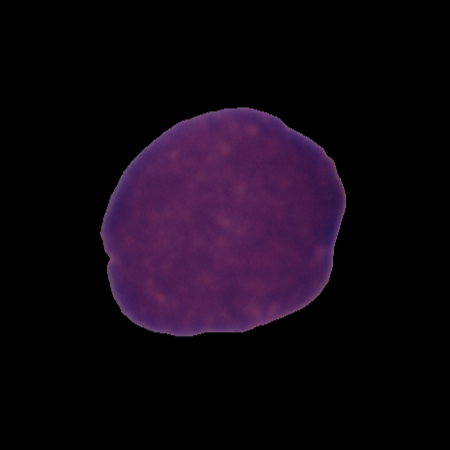
Label: healthy